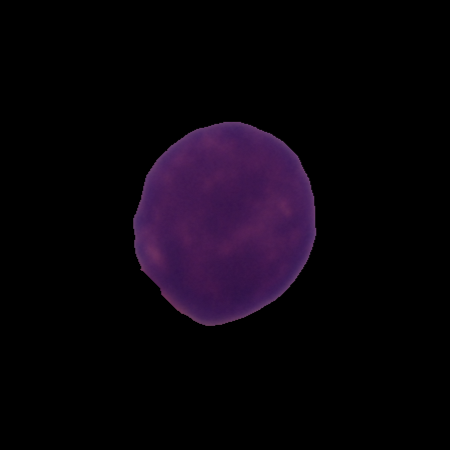
Label: healthy